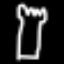
Label: fork